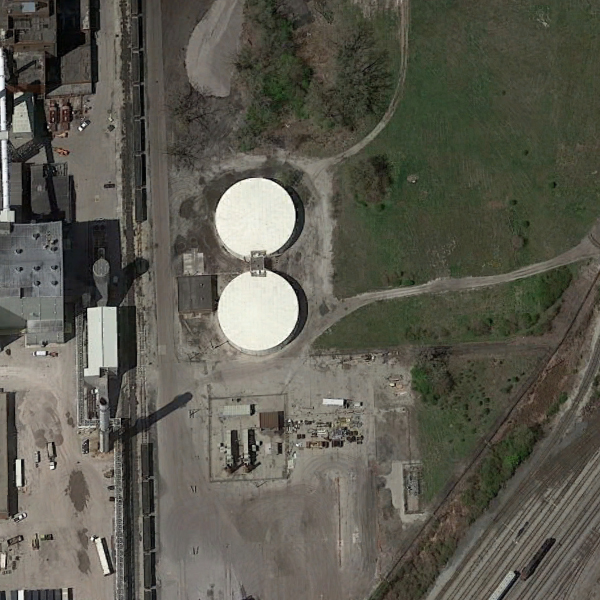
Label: StorageTanks